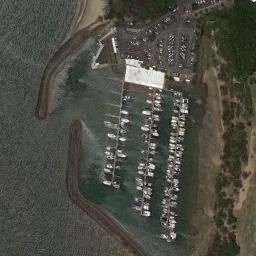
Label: harbor